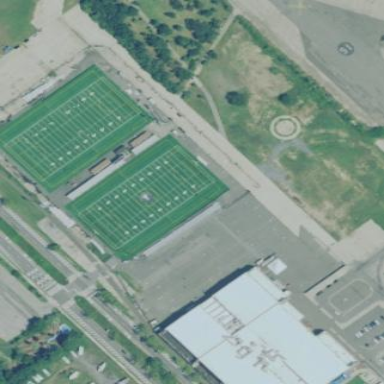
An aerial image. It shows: American football pitch for leisure and sport activities.